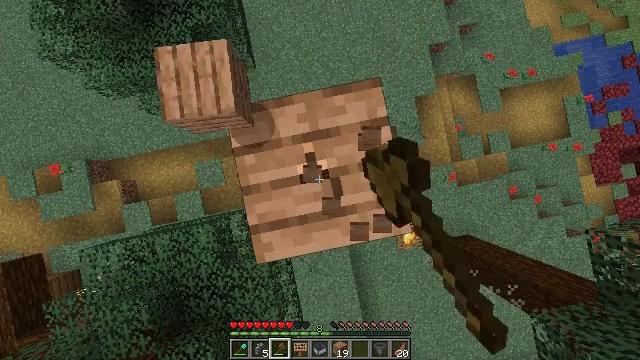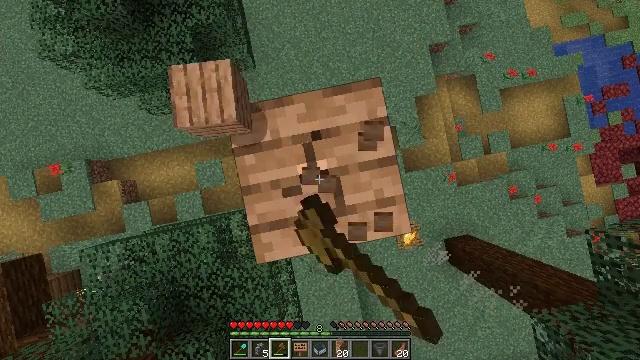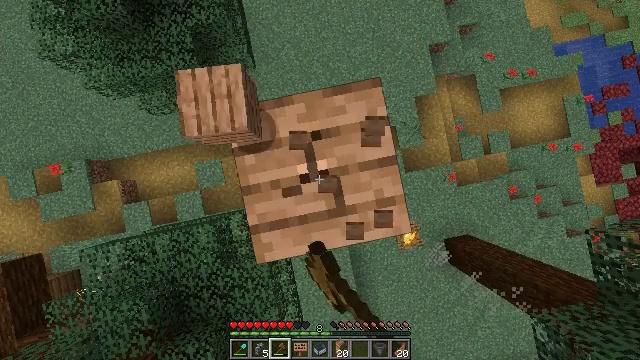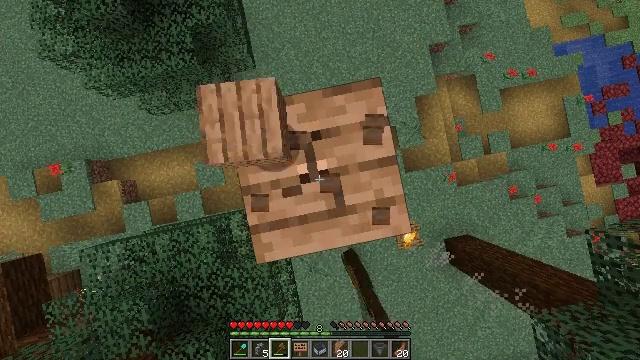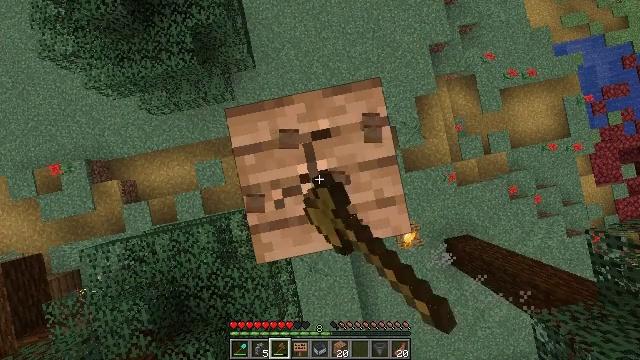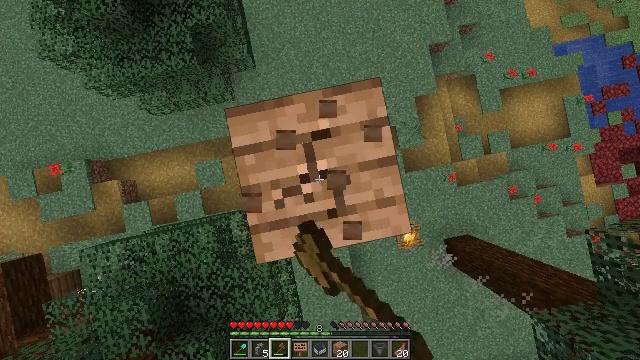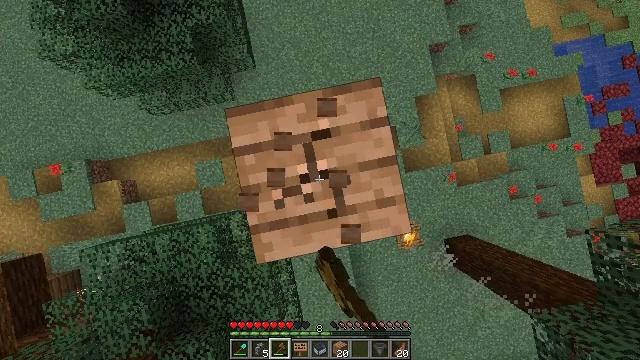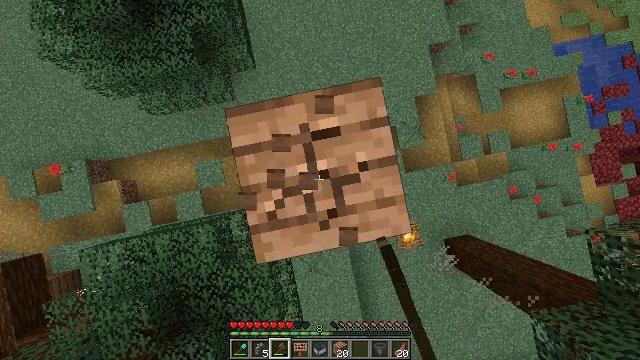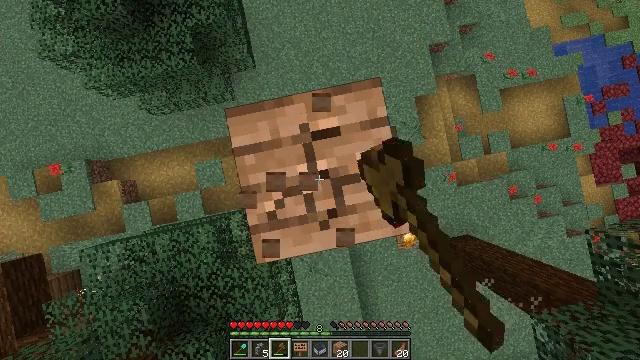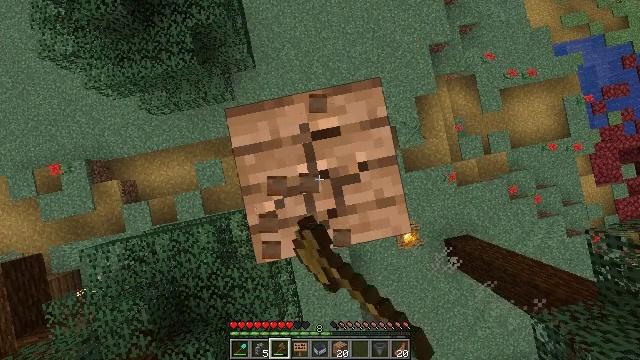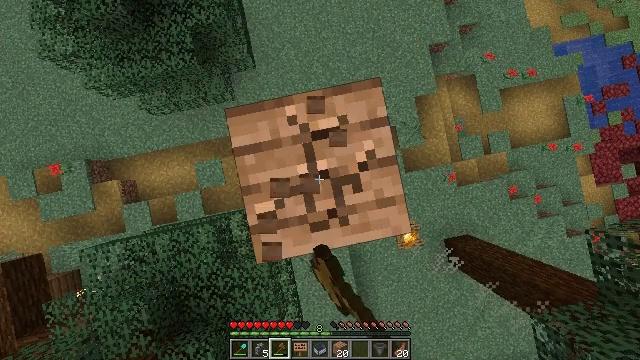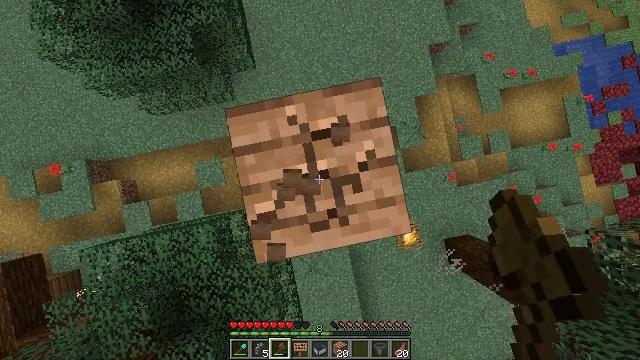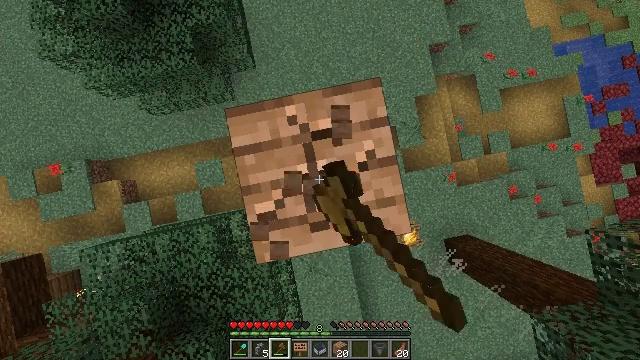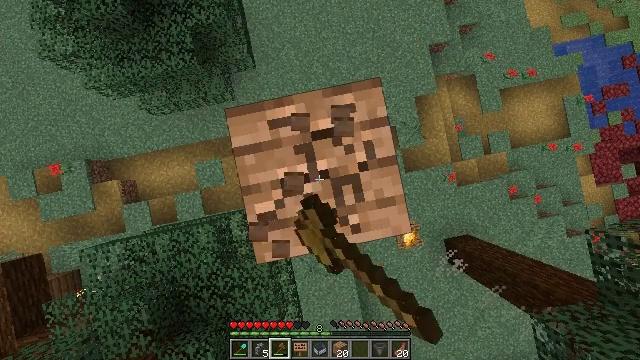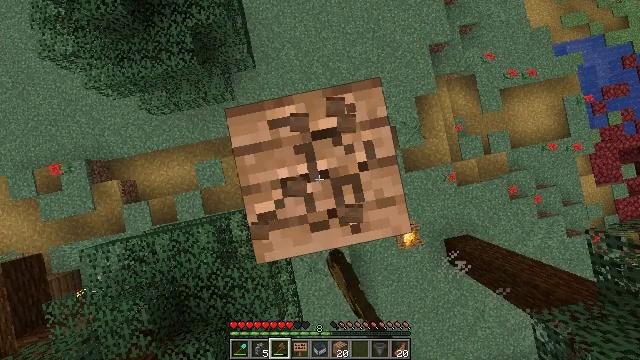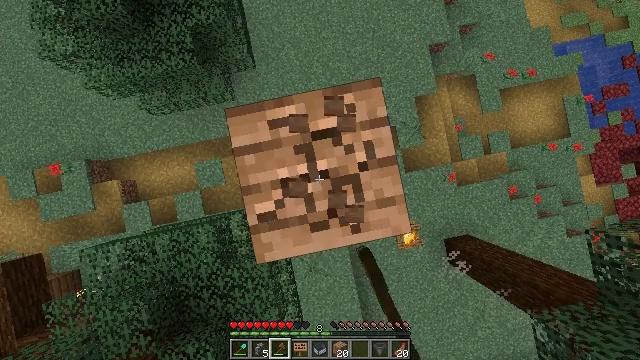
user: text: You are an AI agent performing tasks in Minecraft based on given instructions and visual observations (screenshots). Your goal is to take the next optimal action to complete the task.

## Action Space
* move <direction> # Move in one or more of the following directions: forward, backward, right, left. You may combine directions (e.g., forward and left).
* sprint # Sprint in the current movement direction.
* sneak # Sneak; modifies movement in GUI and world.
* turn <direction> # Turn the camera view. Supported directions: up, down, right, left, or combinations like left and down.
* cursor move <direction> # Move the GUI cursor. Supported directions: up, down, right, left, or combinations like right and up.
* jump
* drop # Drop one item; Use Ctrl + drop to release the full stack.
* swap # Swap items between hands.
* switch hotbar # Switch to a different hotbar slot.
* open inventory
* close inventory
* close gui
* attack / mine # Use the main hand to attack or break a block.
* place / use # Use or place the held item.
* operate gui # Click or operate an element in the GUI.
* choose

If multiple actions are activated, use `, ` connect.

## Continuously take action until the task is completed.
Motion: motion action
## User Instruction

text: Gather jungle planks for building.
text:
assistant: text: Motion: attack / mine
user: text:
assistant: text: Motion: attack / mine
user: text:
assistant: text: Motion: attack / mine
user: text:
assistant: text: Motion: attack / mine
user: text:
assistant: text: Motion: attack / mine
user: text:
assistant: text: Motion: attack / mine
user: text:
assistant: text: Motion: attack / mine
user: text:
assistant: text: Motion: attack / mine
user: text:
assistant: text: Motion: attack / mine
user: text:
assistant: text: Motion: attack / mine
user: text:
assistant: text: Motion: attack / mine
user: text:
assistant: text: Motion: attack / mine
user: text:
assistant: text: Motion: attack / mine
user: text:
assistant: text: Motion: attack / mine
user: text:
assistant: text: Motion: attack / mine
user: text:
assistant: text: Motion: attack / mine
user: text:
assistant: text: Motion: attack / mine
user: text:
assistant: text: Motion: attack / mine
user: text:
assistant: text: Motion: attack / mine
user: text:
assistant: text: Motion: attack / mine
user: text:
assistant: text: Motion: attack / mine
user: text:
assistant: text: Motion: attack / mine
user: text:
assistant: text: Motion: attack / mine
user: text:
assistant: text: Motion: attack / mine
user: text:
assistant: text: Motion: attack / mine
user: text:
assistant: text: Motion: attack / mine
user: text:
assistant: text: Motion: attack / mine
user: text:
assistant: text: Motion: attack / mine
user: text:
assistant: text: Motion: attack / mine
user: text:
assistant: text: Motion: attack / mine